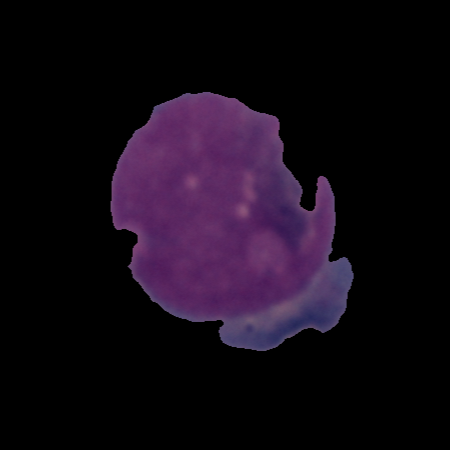
Label: cancer